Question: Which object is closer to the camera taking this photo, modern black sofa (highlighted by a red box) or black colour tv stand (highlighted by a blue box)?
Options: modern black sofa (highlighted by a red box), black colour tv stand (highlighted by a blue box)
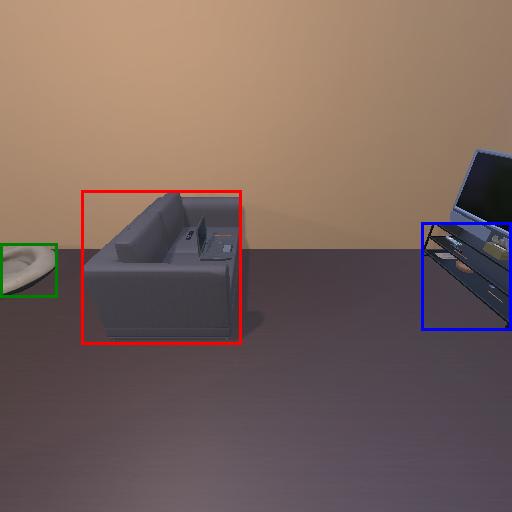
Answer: modern black sofa (highlighted by a red box)